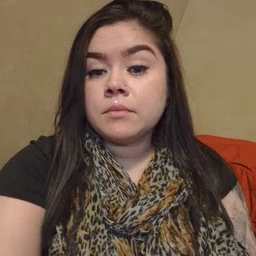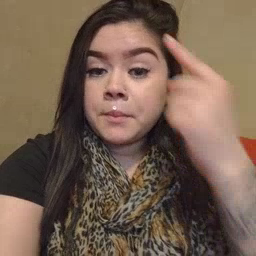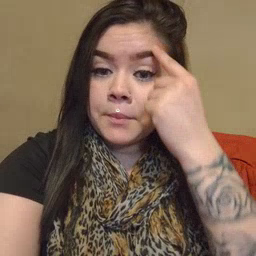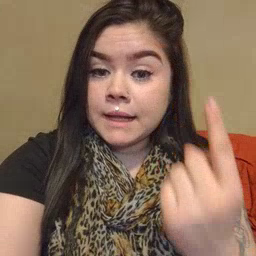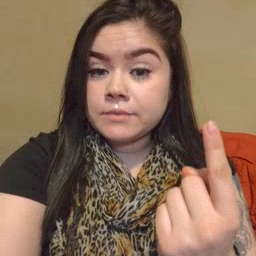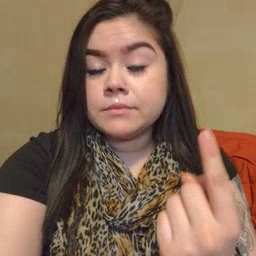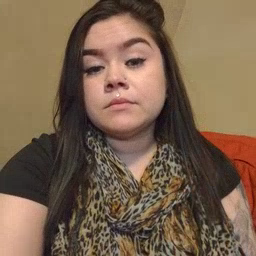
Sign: penny